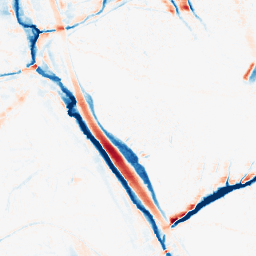
Category: morphological
Decomposition family: morphological_ellipse
Decomposition parameters: operation: average
width: 10
height: 20
Upsampling method: sinc_hamming
Upsampling parameters: scale: 2
kernel_size: 4
Upsampling scale: 2